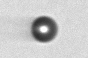
Label: bead